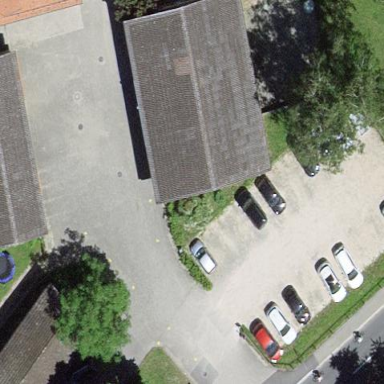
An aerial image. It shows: Parking area with surface.